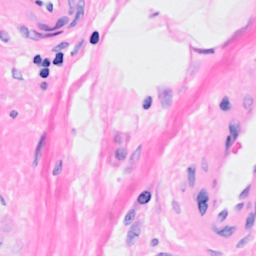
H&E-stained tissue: Breast